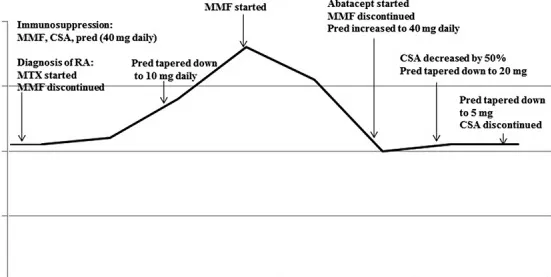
Creatinine and immunosuppressive therapy timeline in the first 72 days post diagnosis of rheumatoid arthritis. MMF = mycophenolate mofetil; CSA = cyclosporine; pred = prednisone; MTX = methotrexate.
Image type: chart (chart)